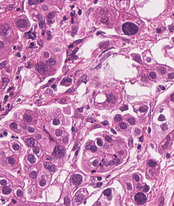
Tumor epithelial tissue: yes
Tumor-associated stroma tissue: yes
Normal tissue: no